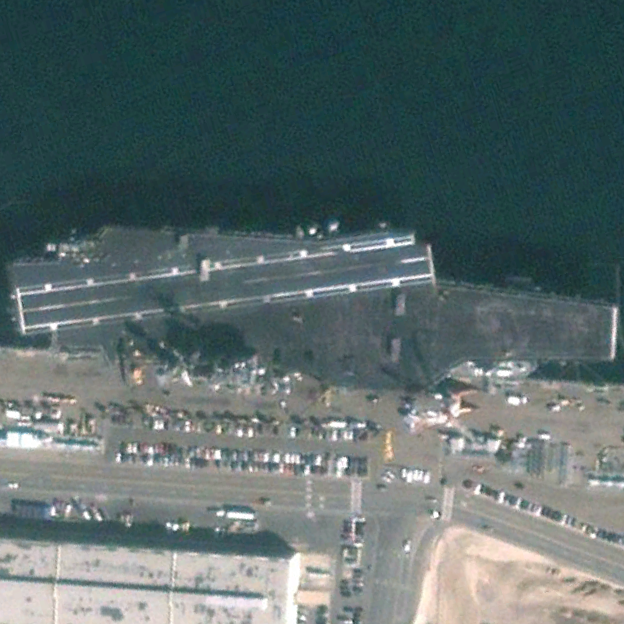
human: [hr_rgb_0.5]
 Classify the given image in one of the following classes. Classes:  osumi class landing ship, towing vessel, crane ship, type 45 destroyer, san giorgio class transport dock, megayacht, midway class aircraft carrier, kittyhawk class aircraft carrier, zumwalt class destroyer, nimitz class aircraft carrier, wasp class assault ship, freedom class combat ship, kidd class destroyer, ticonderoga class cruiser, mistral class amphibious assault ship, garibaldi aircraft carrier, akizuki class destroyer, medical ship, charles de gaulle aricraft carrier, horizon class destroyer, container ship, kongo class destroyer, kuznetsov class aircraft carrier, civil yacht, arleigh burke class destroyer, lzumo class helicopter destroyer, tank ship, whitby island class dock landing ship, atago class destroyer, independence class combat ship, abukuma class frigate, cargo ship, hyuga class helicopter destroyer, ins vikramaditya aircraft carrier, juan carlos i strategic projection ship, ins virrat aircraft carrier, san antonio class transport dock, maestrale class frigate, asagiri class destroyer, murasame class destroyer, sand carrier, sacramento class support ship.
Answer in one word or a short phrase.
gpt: Nimitz class aircraft carrier